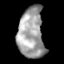
Tissue: skin
Cell type: Epithelial cells
Senescence score: 0.279
Nuclear area (px): 1283
Mean DAPI intensity: 161.656